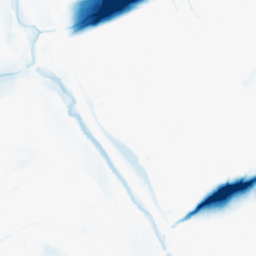
Category: morphological
Decomposition family: morphological_ellipse
Decomposition parameters: operation: closing
width: 50
height: 10
Upsampling method: cubic_catmull_rom
Upsampling parameters: scale: 2
Upsampling scale: 2